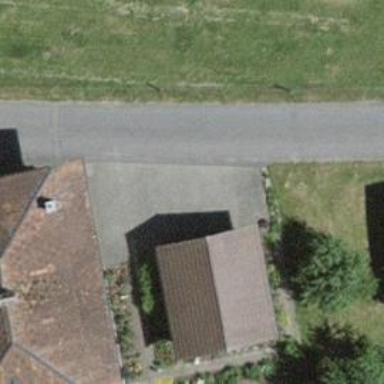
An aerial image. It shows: Garage building.